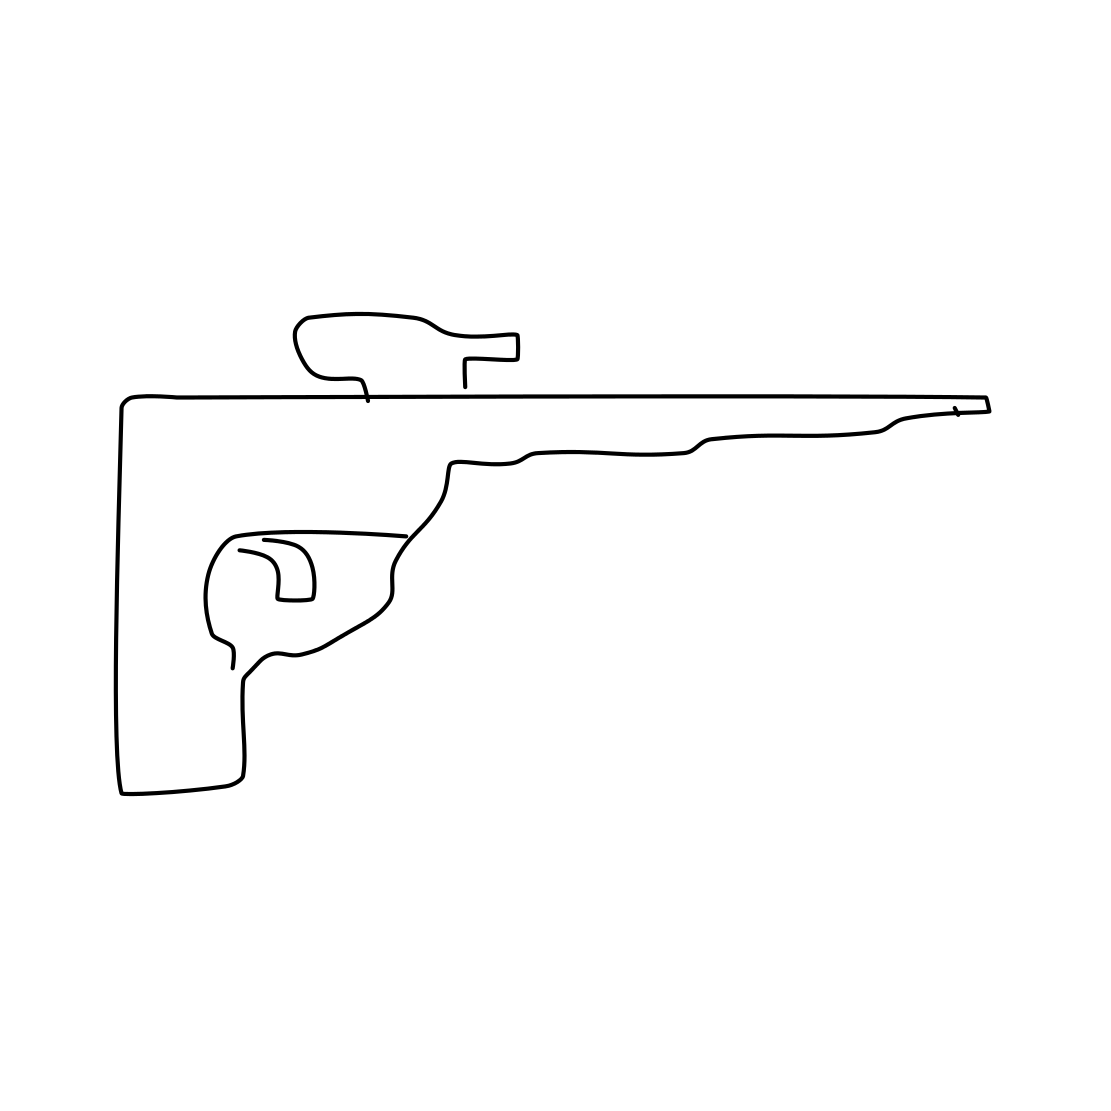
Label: rifle